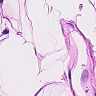
Metastatic tissue present: no